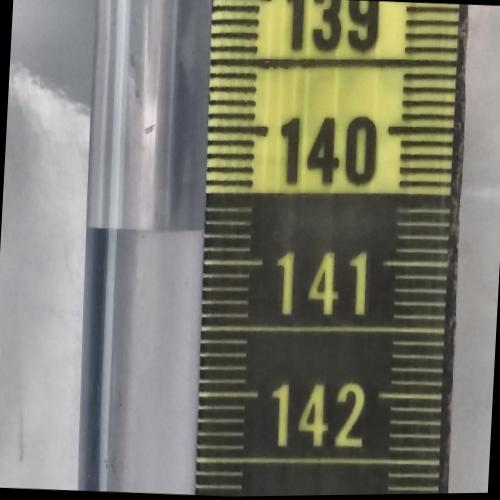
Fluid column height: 140.8 cm